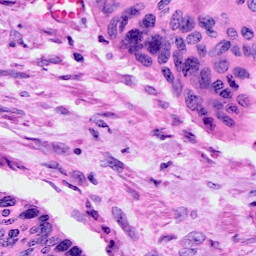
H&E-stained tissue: Cervix